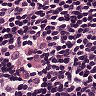
Metastatic tissue present: no